Question: Working with Vue.js, I do use a simple way to set dynamically the height of a text area that resizes when typing. But I am not able to do it when the component mounts or the value updates.
I have already try <URL>, but it has the same problem.
I have created a sandbox that shows the problem, when typing the box it updates, but not when the value changes dynamically
Live example: <URL>

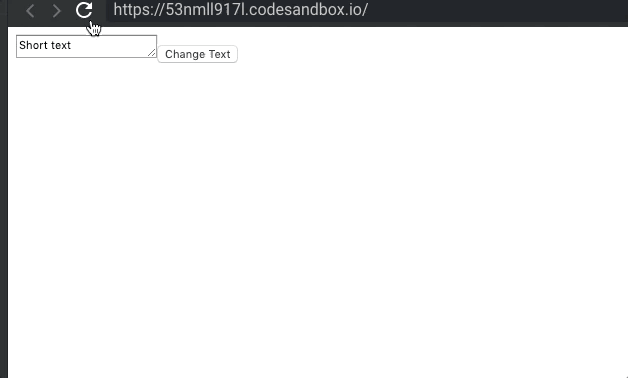
Answer: You need a 'triggerInput()' method:
'''
triggerInput() {
this.$nextTick(() => {
this.$refs.resize.$el.dispatchEvent(new Event("input"));
});
}
'''
to use whenever you're changing the value programatically, triggering the resize logic used on '<textarea>' on "" 'input' events.
<URL>.
Without the '$nextTick()' wrapper, the recently changed value will not have been applied yet and, even though the 'input' triggered, the element has not yet been updated and the resize happens before 'value' has changed, resulting in the old 'height' and looking like it didn't happen.